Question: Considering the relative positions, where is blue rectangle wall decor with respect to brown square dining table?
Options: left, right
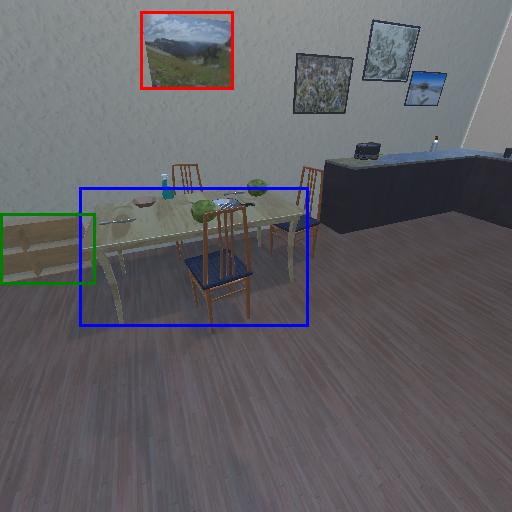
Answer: left